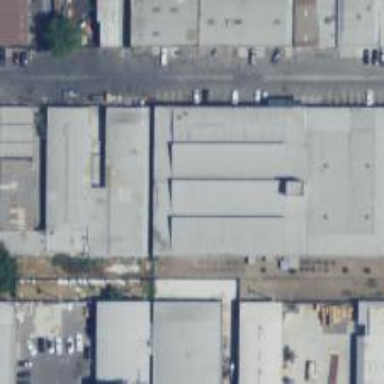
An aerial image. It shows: Warehouse.